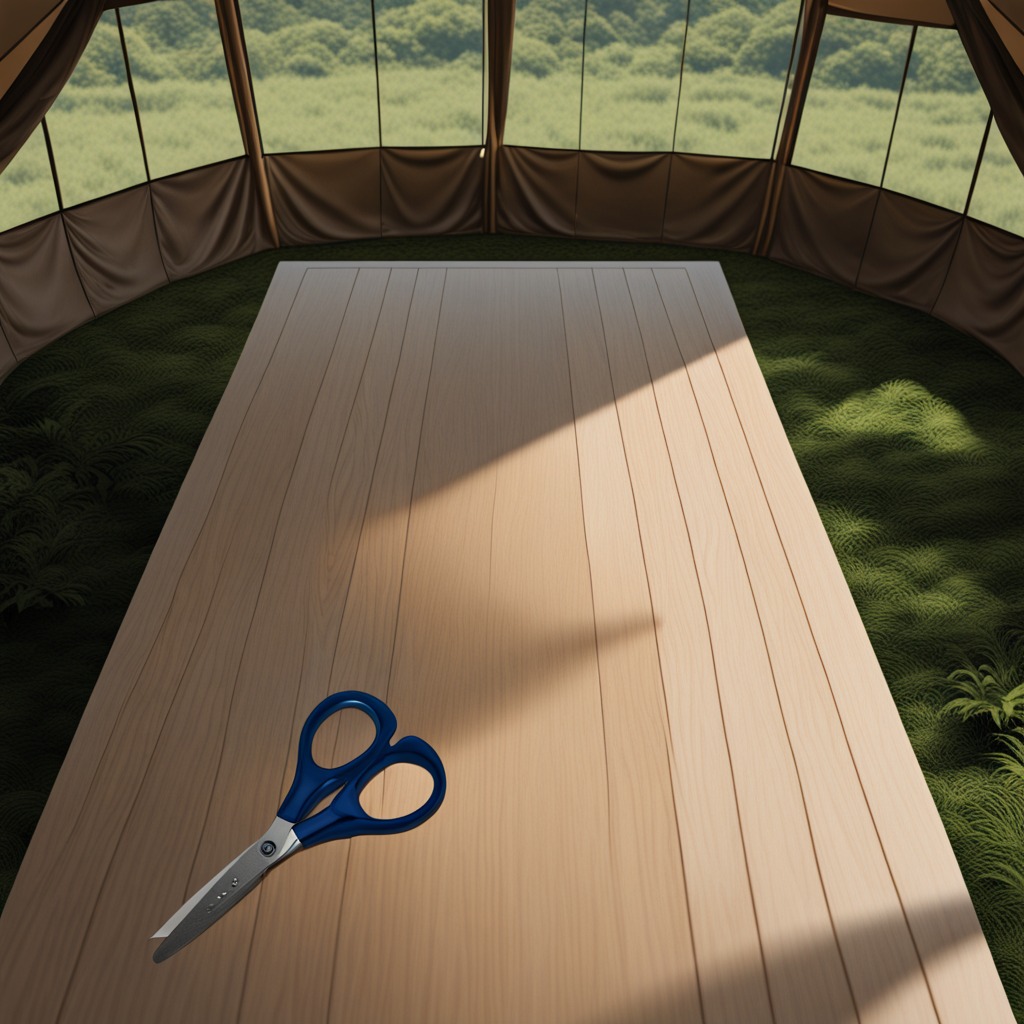
A scissor is lying on a wooden table inside a jungle field workshop tent humid ambient light worn but